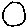
Label: circle